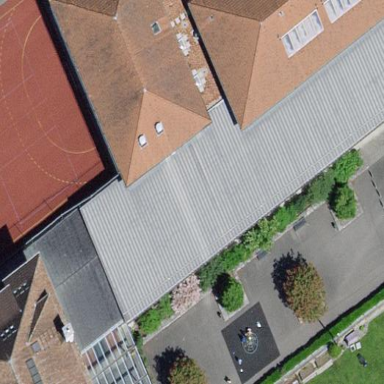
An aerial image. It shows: School building.